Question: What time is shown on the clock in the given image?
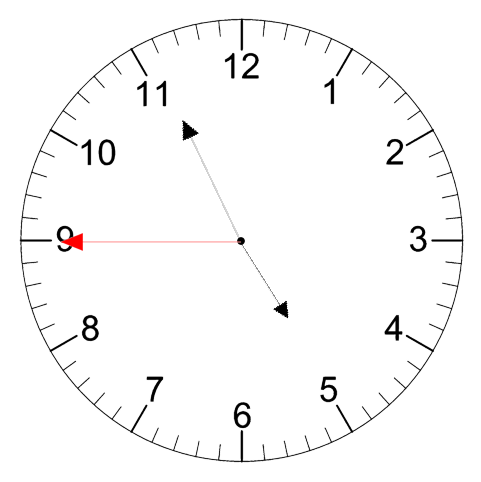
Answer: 04:55:45